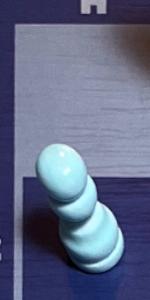
Label: Pawn_White